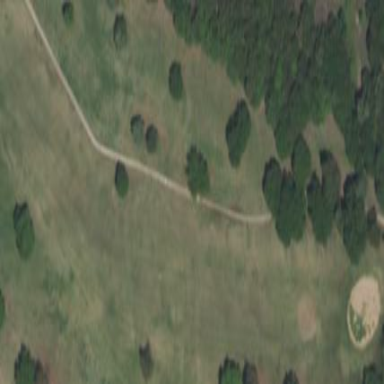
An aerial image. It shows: Golf fairway in the image.